Question: I am currently working with Firebase and Firebase functions. I am trying to get documents within a collection (collection : 'items'). I tried doing a GET, however I only get a 200 and empty body.
'''
app.get('/api/read/items', (req, res) => {
(async () => {
try {
let response = [];
let itemRefs = db.collection('items').get().then(snapshot => {
snapshot.forEach((item) => {
response.push(item.data());
});
console.log(response);
});
return res.send(response);
} catch (error) {
debug.log(error);
return res.status(500).send(error);
}
})();
});
'''

Interestingly when I query a specific item, I get the JSON body with the document data included:
'''
app.get('/api/read/:item_id', (req, res) => {
(async () => {
try {
const document = db.collection('items').doc(req.params.item_id);
let item = await document.get();
let response = item.data();
return res.status(200).send(response);
} catch (error) {
console.log(error);
return res.status(500).send(error);
}
})();
});
'''
Looking forward to see what mistake I made :)!
Thank you for your help!
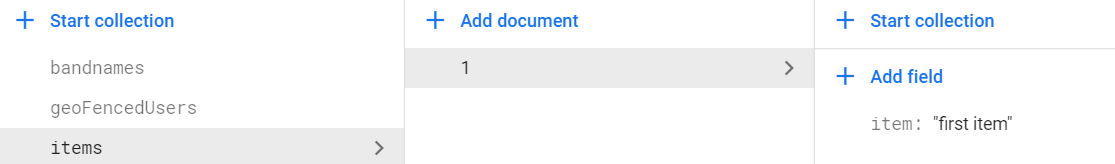
Answer: Data is loaded form Firestore asynchronously. By the time your 'res.send(response)' executes, the 'snapshot.forEach(...)' hasn't been run yet.
The solution is to send the response to the client from within the innermost callback:
'''
app.get('/api/read/items', (req, res) => {
(async () => {
try {
let response = [];
return db.collection('items').get().then(snapshot => {
snapshot.forEach((item) => {
response.push(item.data());
});
console.log(response);
return res.send(response);
});
} catch (error) {
debug.log(error);
return res.status(500).send(error);
}
})();
});
'''
---
Alternative, you can use 'await' as you do in your second snippet:
'''
app.get('/api/read/items', (req, res) => {
(async () => {
try {
let response = [];
let snapshot = await snapshot db.collection('items').get();
snapshot.forEach((item) => {
response.push(item.data());
});
return res.send(response);
} catch (error) {
return res.status(500).send(error);
}
})();
});
'''
Which you can simplify a bit further to:
'''
app.get('/api/read/items', (req, res) => {
(async () => {
try {
let snapshot = await snapshot db.collection('items').get();
let response = snapshot.documents.map((item) => item.data());
return res.send(response);
} catch (error) {
return res.status(500).send(error);
}
})();
});
'''